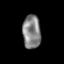
Tissue: prostate
Cell type: T cells
Senescence score: 0.346
Nuclear area (px): 599
Mean DAPI intensity: 132.342